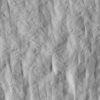
Atmospheric dust classification: not_dusty